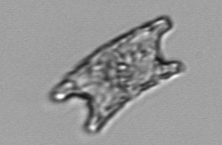
Label: Eucampia